Interaction volume radius: 10 \u00c5
Interaction volume height: 30 \u00c5
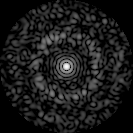
Disorder parameter: 0.8242